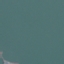
Label: SeaLake